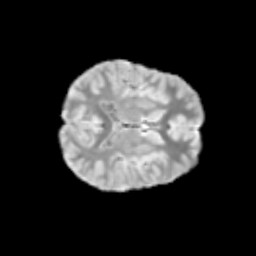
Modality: T2w
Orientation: axial
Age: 11
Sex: female
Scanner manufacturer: siemens
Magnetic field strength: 3 T
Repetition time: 3.8 s
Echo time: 0.07 s